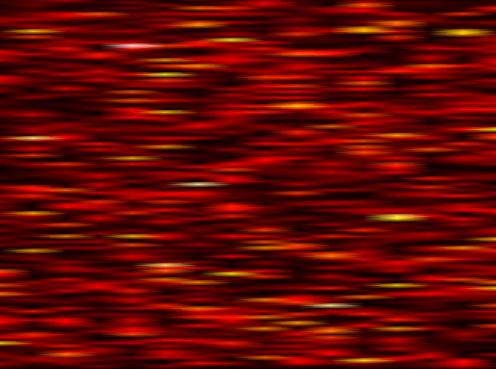
Label: FBMC